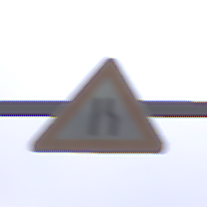
Verkehrszeichen: EinseitigVerengteFahrbahnRechts
Umgebung: Outdoor, Urban
Tageszeit: Midday
Wetter: Overcast
Licht: Natural
Jahreszeit: NotSpecified
Kontrast: LowContrast